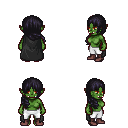
a pixel art fantasy rpg character, female body template, orc, green skin, black cape, white pants, raven right-swept hairstyle, maroon shoes, four views (front, back, left, right), 2x2 character sprite sheet, small pixel art, hard edges, no anti-aliasing